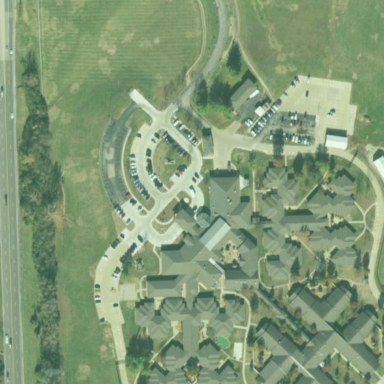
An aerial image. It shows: Nursing home.